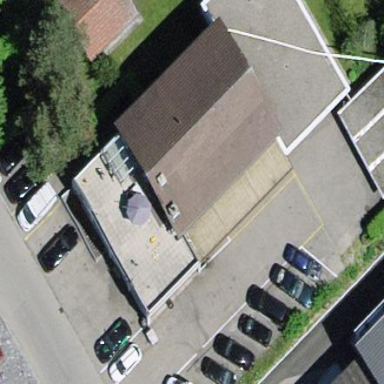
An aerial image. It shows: Gabled building.